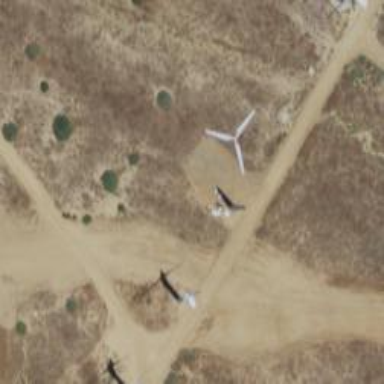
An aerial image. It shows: Wind power generator with wind turbines.